Question: As described in Adobes "Compact Font Format" (CFF) specification ( <URL>.
Can someone explain what this "Private DICT Data" in CFF fonts is good for?
And how you can check a font for "Private DICT Data" - e.g. in FontLab Studio?
---
It seems as if FontLab Studio displays the Private DICT hinting data as follows:

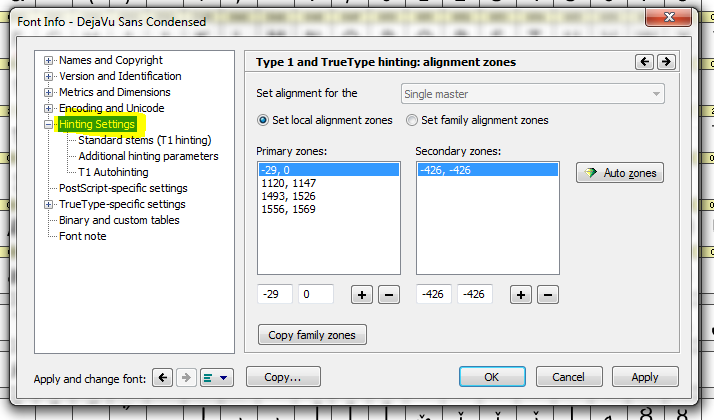
Answer: The Private DICT data is the equivalent of a type 1 font Private dict (there are a couple of extra values, defined in the CFF spec). You can find details of the various entries in the Adobe Type 1 Font Format (Chapter 5), I don't have a URL off the top of my head though.
The Private data is where the font-wide hinting information is stored (ie its good for hinting).
You have a Private DICT, but it can be empty if all values are defaults. I have no idea what (if anything) Font Lab Studio does with the information.